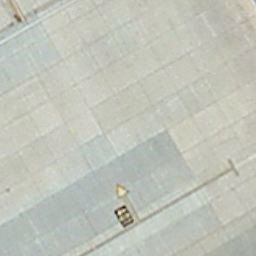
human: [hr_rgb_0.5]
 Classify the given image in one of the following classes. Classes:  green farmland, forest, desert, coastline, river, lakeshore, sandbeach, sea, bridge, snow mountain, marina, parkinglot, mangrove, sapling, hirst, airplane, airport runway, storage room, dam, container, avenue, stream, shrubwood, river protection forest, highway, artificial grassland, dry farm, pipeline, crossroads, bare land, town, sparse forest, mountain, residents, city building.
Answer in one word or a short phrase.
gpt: airport runway